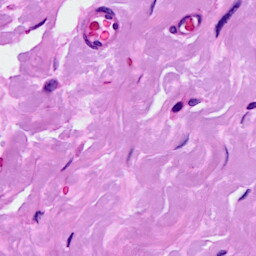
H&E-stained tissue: Breast